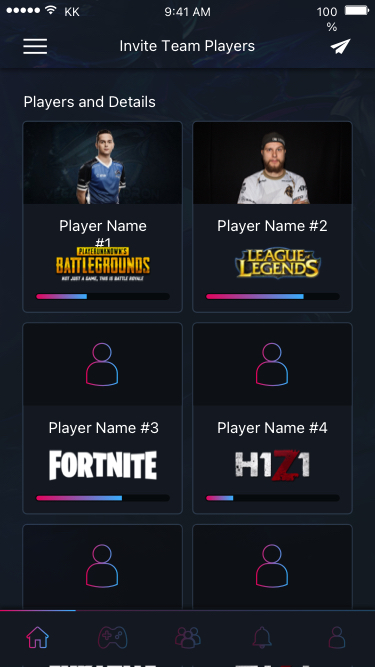
Text in this UI design:
Player Name #3
Player Name #4
9:41 AM
KK
100%
Invite Team Players
Players and Details
Player Name #1
Player Name #3
Player Name #2
Player Name #4